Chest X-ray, AP view. Patient: 74 years old, sex M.
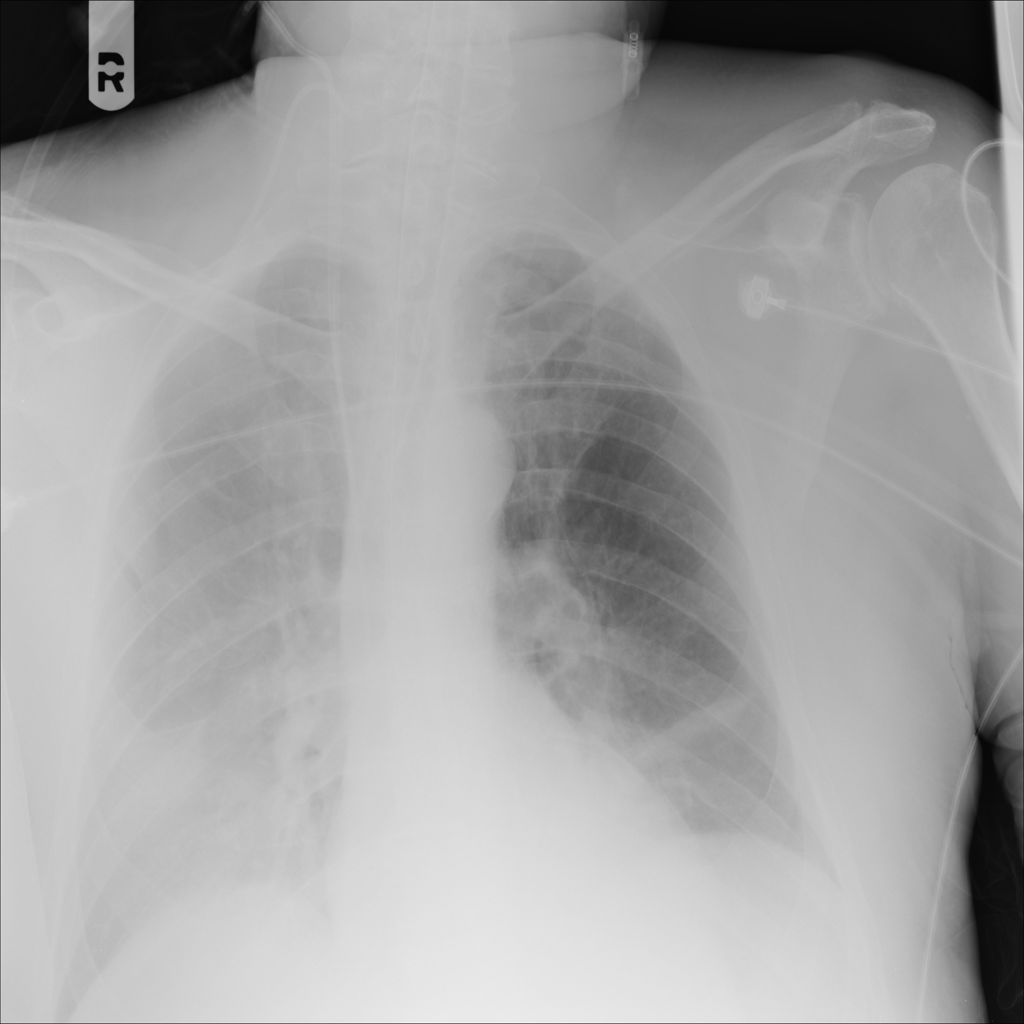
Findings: Atelectasis, Effusion, Infiltration, Mass, Nodule